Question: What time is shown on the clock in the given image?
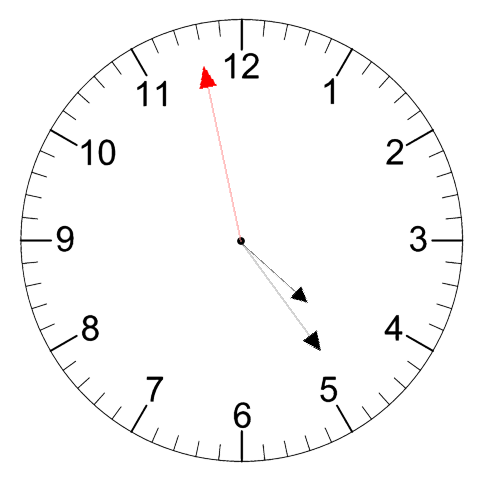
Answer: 04:23:58